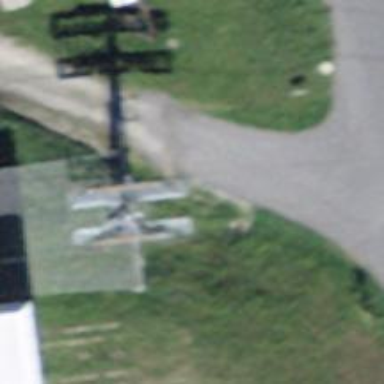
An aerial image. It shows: Pylon for aerialway.